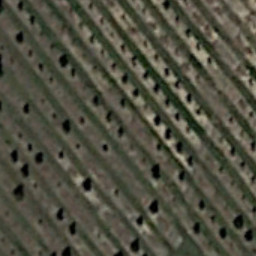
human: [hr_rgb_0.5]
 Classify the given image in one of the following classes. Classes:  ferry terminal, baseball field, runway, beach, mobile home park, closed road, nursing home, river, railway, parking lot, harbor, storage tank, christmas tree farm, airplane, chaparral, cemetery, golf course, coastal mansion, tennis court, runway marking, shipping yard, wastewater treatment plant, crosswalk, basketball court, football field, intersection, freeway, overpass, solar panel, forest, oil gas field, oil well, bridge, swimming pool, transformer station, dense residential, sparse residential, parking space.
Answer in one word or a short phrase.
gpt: christmas tree farm